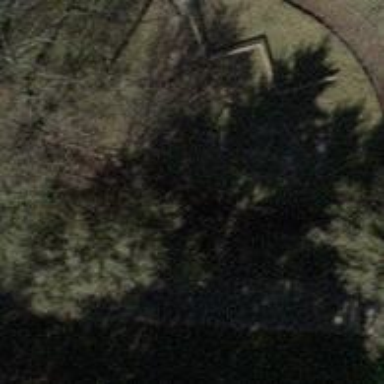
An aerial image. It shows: Footway with woodchips surface.